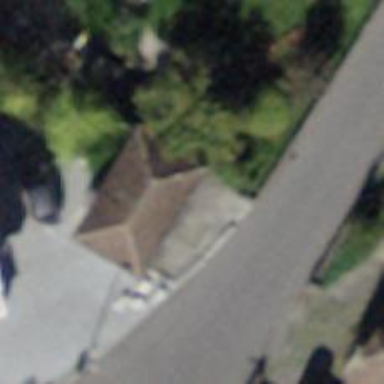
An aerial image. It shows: Post box.